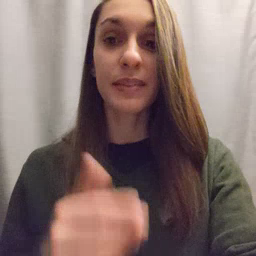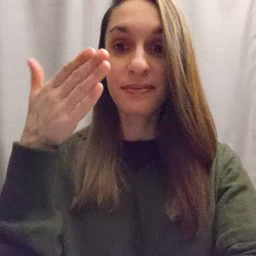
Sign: flag